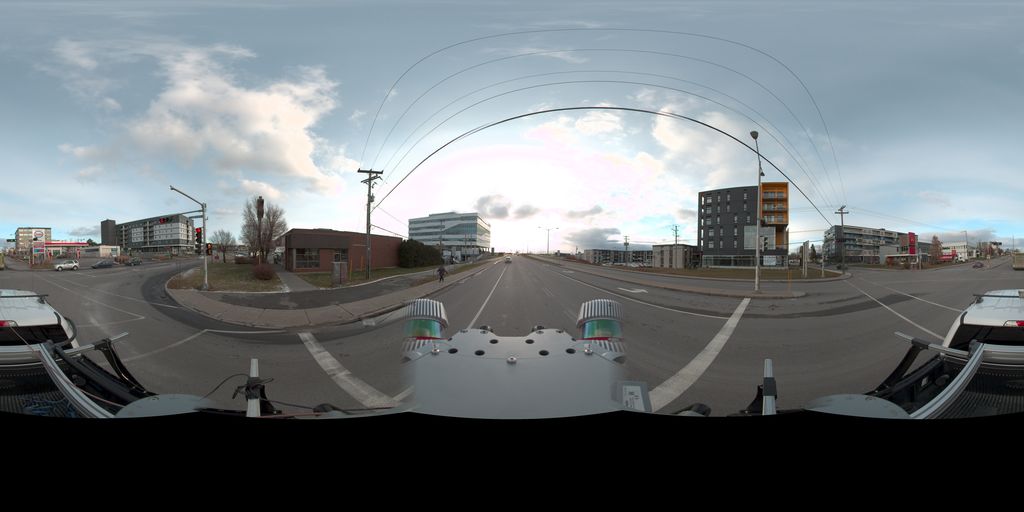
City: quebec_city